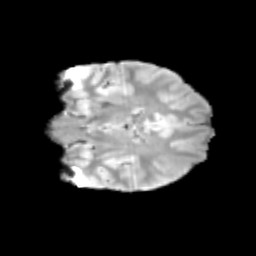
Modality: T2w
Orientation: coronal
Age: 12
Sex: male
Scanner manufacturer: siemens
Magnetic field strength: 3 T
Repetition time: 3.8 s
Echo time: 0.07 s